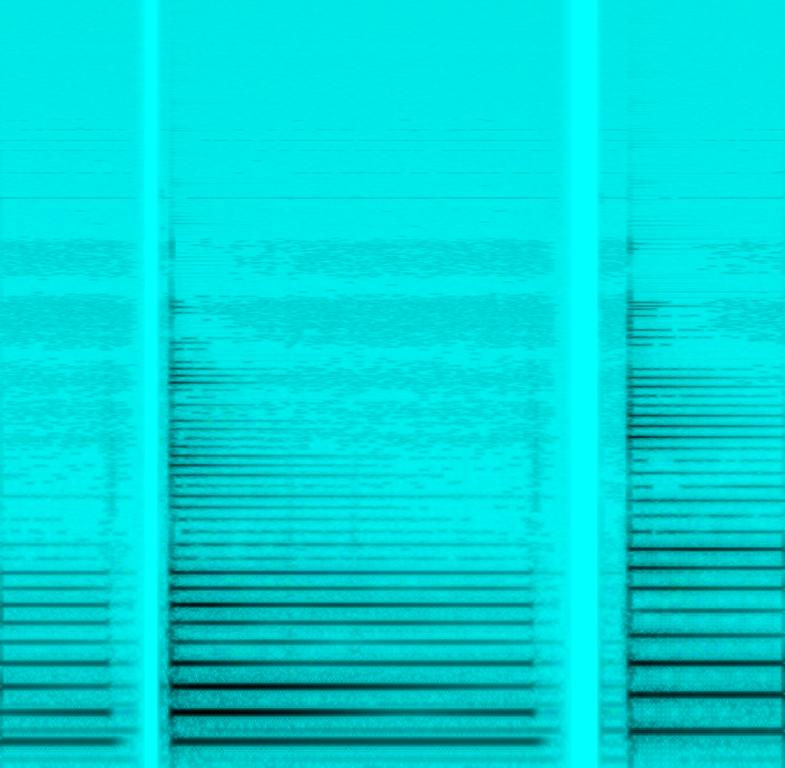
The low quality recording features an electric guitar tuning. The recording is gated so every time the guitar string is plucked it is very noisy, while in-between it is a complete silence.